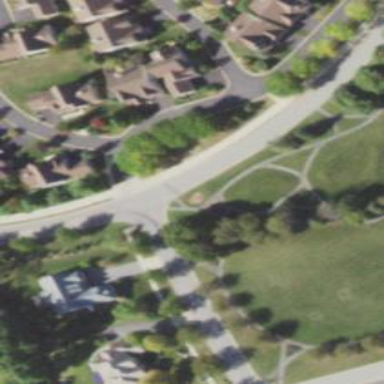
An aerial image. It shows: Neighborhood.